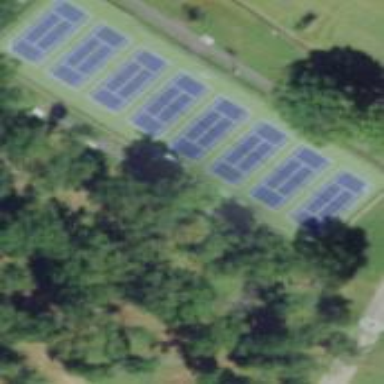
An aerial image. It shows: Tennis court.